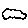
Label: cloud